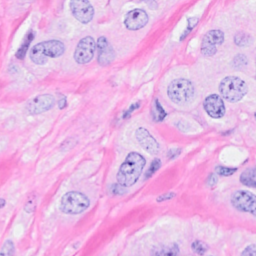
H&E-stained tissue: Breast